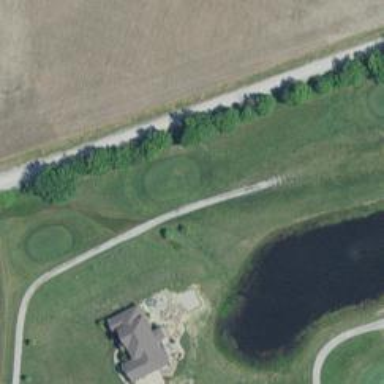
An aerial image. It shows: Golf tee.